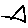
Label: triangle